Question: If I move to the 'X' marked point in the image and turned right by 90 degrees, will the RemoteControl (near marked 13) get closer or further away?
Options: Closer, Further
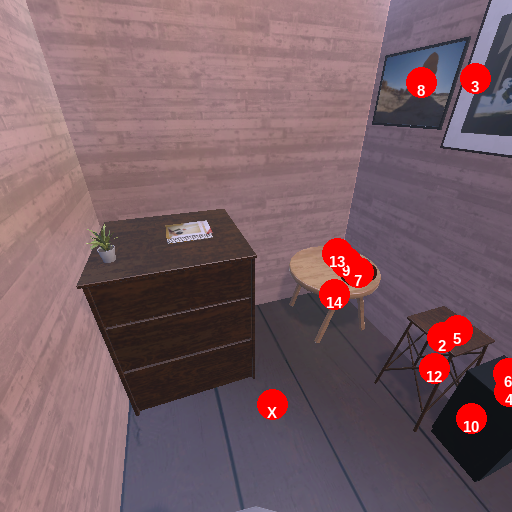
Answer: Closer